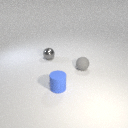
small gray rubber sphere behind small blue rubber cylinder